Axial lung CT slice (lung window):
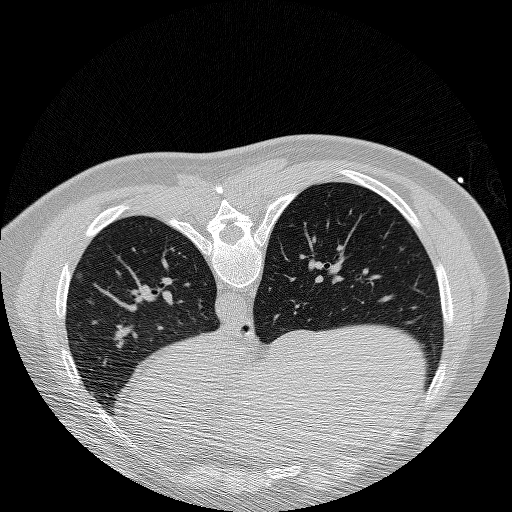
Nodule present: no